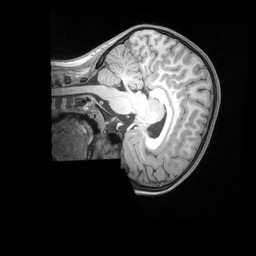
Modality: T1w
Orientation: sagittal
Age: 7
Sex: female
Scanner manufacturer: siemens
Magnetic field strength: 3 T
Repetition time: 2.53 s
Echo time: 0.00164 s